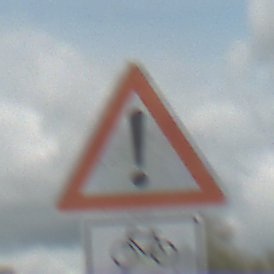
Verkehrszeichen: Gefahrenstelle
Zusatzzeichen unten: RichtungsangabeDurchPfeile9
Umgebung: Outdoor, Suburban
Tageszeit: Midday
Wetter: PartlyCloudy
Licht: Natural
Jahreszeit: Summer
Kontrast: HighContrast